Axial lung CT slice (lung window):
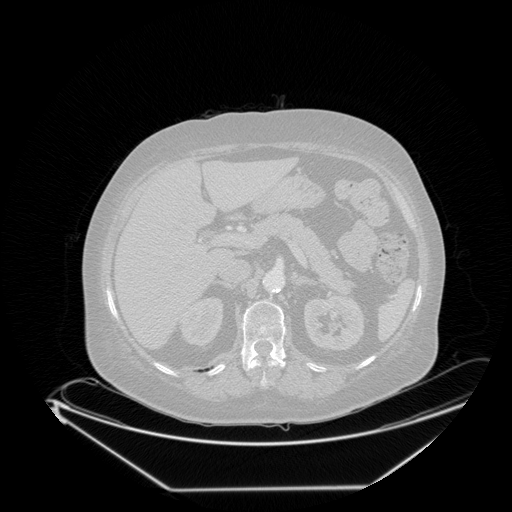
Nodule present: no